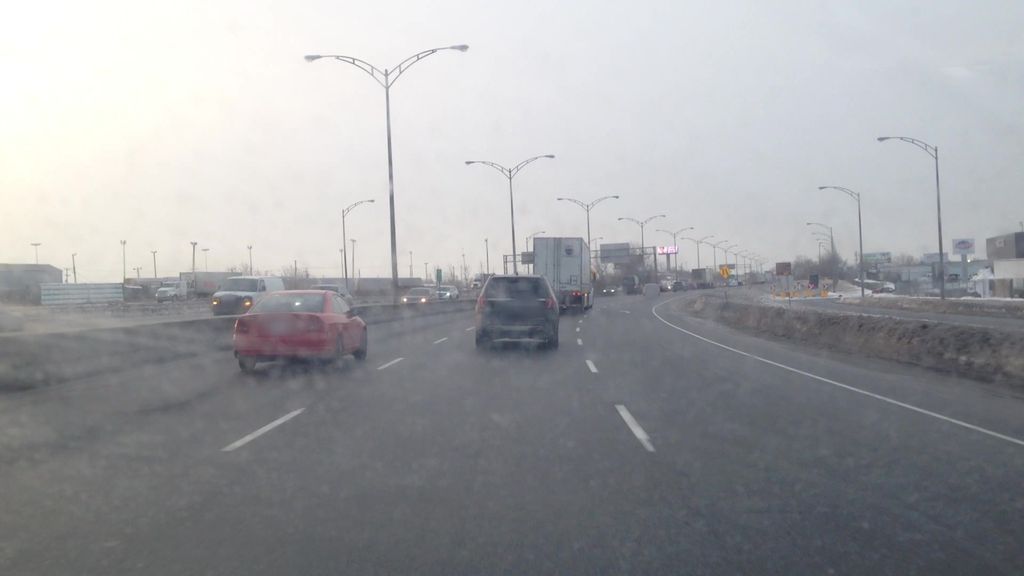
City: montreal